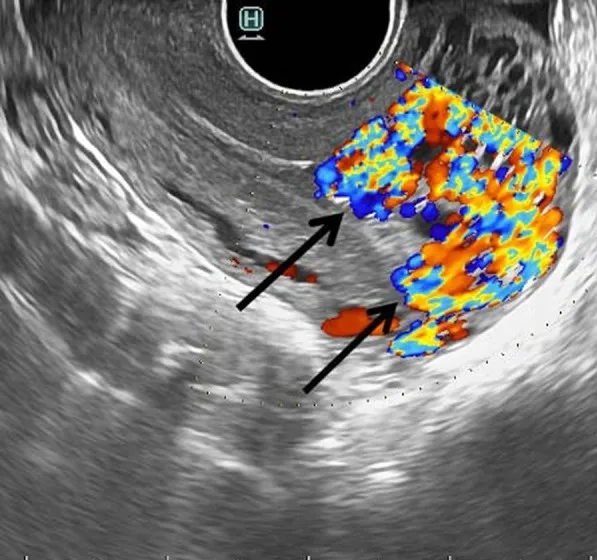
Transvaginal grayscale ultrasound image of the uterus in sagittal plane demonstrates tubular hypoechoic areas within myometrium (white arrow), while colour Doppler shows the lesion of vascular origin (black arrows).
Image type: radiology (ultrasound)